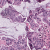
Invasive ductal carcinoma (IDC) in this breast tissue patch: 1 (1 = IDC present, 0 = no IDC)